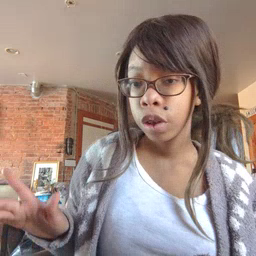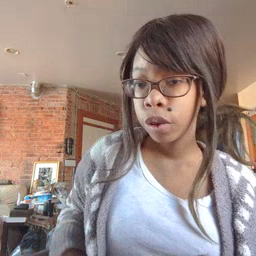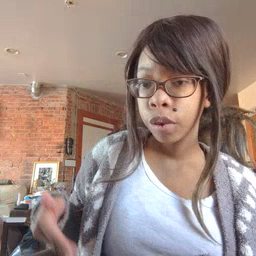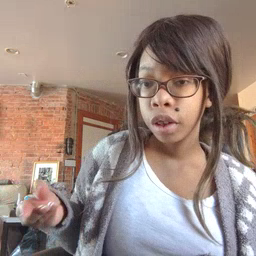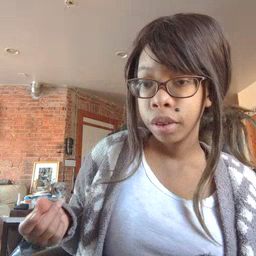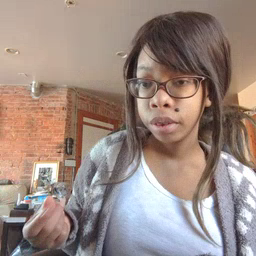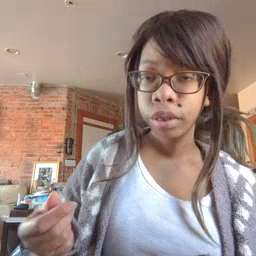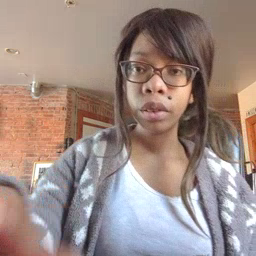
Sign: dog